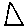
Label: triangle